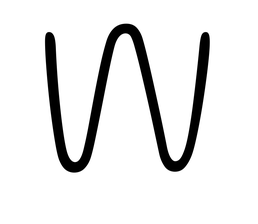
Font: Gluten_Thin